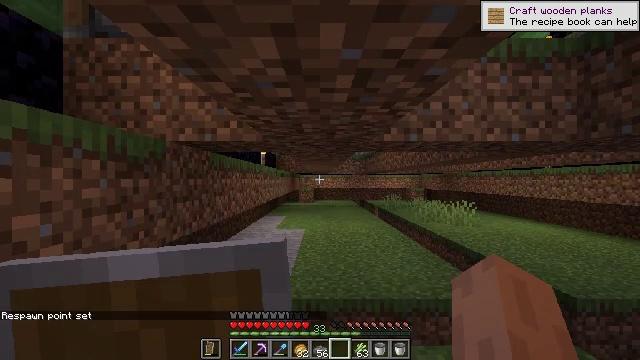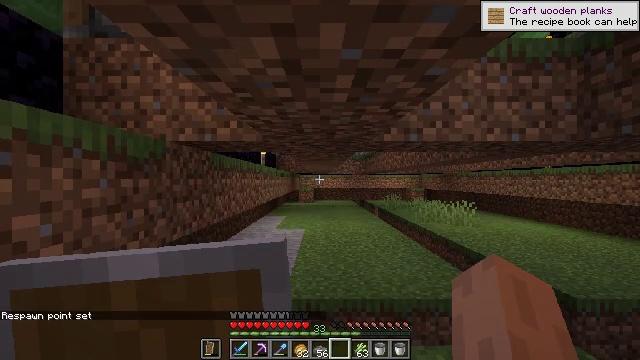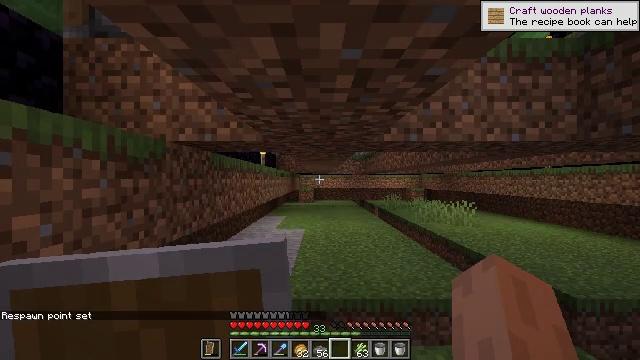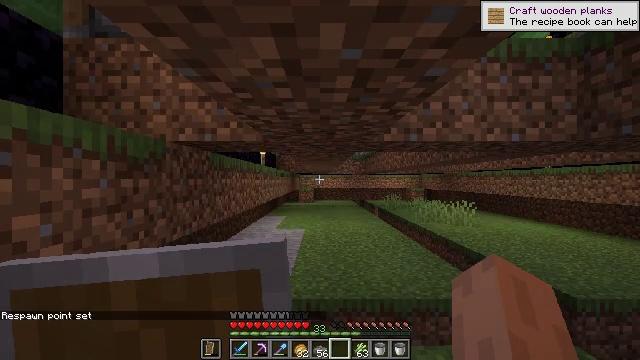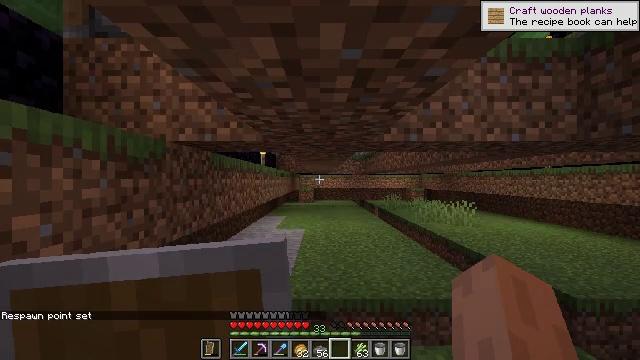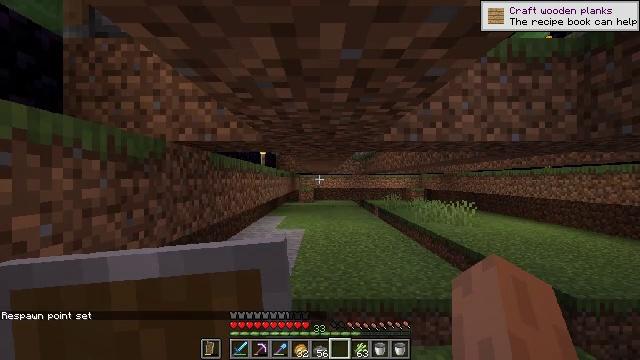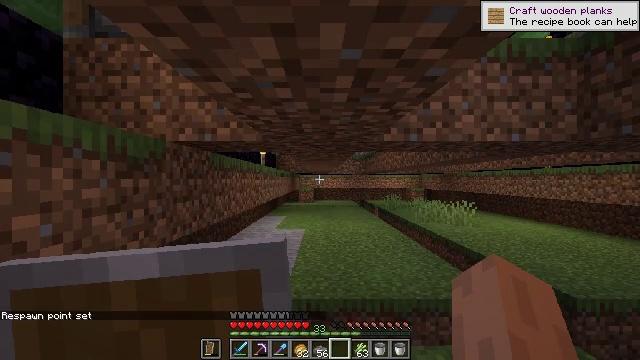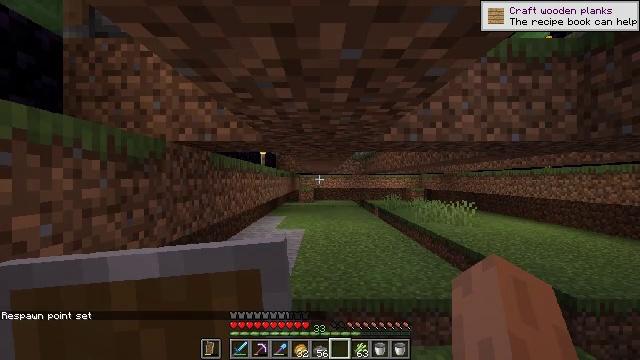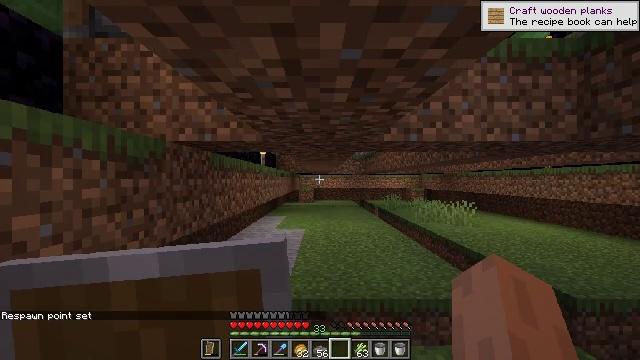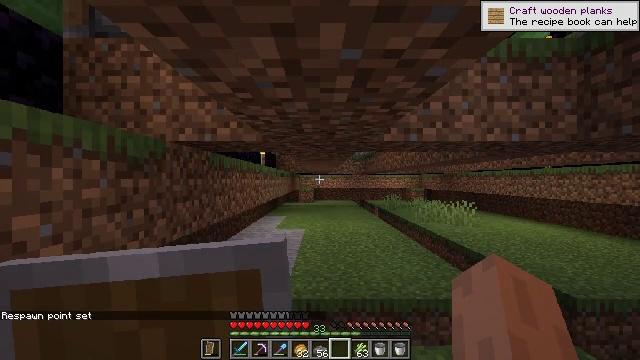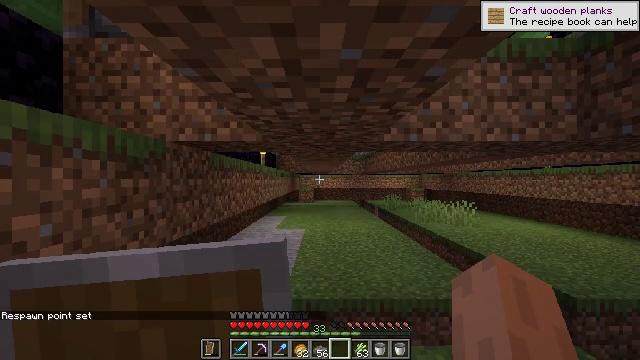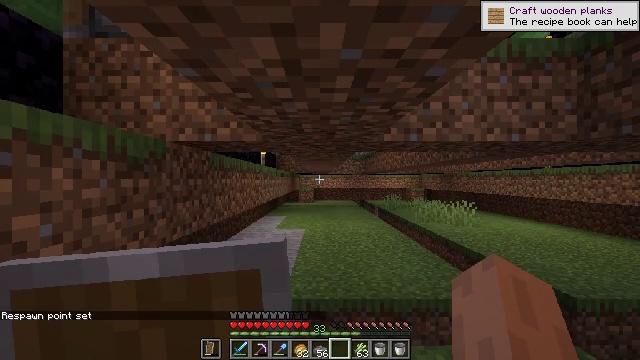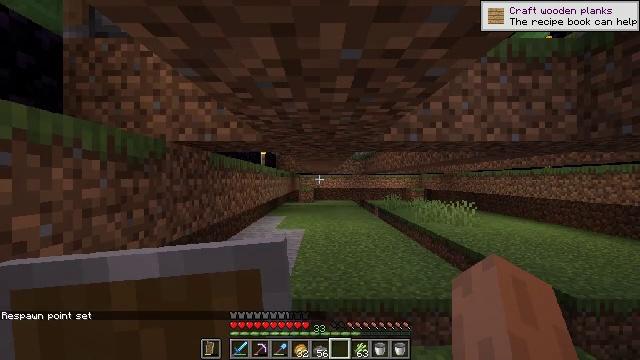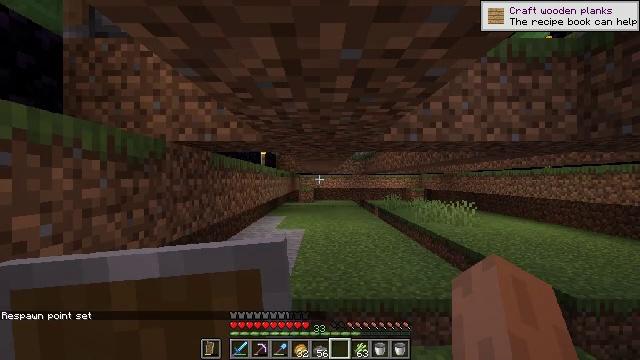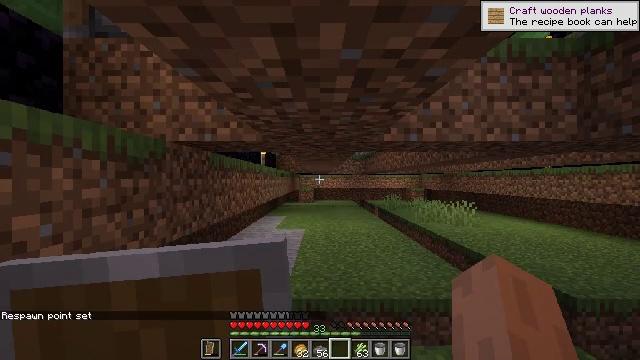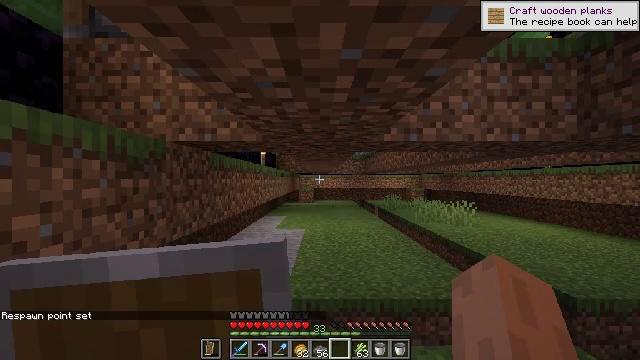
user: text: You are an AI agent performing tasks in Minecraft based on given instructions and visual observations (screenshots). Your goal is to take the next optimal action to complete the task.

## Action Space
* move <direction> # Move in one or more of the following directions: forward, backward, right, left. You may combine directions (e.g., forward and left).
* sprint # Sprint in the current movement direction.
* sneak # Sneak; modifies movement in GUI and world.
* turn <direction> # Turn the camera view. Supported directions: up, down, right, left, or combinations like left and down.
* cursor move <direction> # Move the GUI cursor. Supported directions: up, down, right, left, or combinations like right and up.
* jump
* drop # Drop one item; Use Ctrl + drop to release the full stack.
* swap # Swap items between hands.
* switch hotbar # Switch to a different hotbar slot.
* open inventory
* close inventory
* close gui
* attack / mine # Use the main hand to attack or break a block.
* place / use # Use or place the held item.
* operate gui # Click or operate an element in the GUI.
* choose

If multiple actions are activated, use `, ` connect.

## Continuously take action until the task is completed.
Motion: motion action
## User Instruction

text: Mine the black bed to pick it up.
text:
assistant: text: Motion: no_op
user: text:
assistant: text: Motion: no_op
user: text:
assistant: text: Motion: no_op
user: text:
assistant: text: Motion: no_op
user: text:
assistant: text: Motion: no_op
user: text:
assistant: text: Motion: no_op
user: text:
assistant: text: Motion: no_op
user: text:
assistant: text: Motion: no_op
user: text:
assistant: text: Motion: no_op
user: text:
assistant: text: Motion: no_op
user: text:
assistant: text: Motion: no_op
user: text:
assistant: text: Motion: no_op
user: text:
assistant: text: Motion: no_op
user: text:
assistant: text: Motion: no_op
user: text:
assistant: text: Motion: no_op
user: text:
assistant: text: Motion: no_op
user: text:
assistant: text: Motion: no_op
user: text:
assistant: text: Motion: no_op
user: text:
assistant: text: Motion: no_op
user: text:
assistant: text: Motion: no_op
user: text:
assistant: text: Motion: no_op
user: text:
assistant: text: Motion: no_op
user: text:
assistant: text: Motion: no_op
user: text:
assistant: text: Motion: no_op
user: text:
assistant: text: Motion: no_op
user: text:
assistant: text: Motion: no_op
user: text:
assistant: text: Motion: no_op
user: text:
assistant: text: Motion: no_op
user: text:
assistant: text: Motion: no_op
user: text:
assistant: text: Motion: turn down